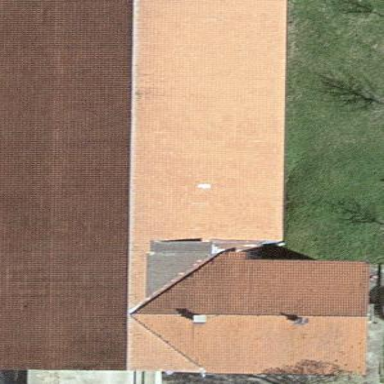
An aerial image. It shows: Farm building.